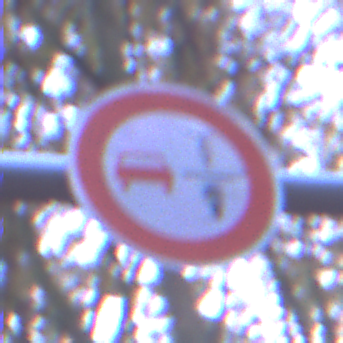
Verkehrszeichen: VerbotUeberholenEinspurigeFahrzeuge
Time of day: Night
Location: Outdoor (Suburban)
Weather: PartlyCloudy
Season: NotSpecified
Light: Artificial